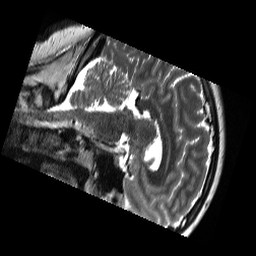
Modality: T2w
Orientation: sagittal
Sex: male